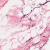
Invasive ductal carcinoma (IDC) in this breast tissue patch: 0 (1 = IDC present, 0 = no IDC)